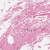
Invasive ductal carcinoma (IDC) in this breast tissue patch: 0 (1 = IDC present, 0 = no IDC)